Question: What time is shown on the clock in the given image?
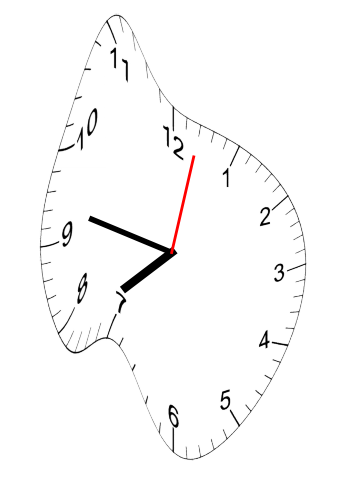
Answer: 07:47:02